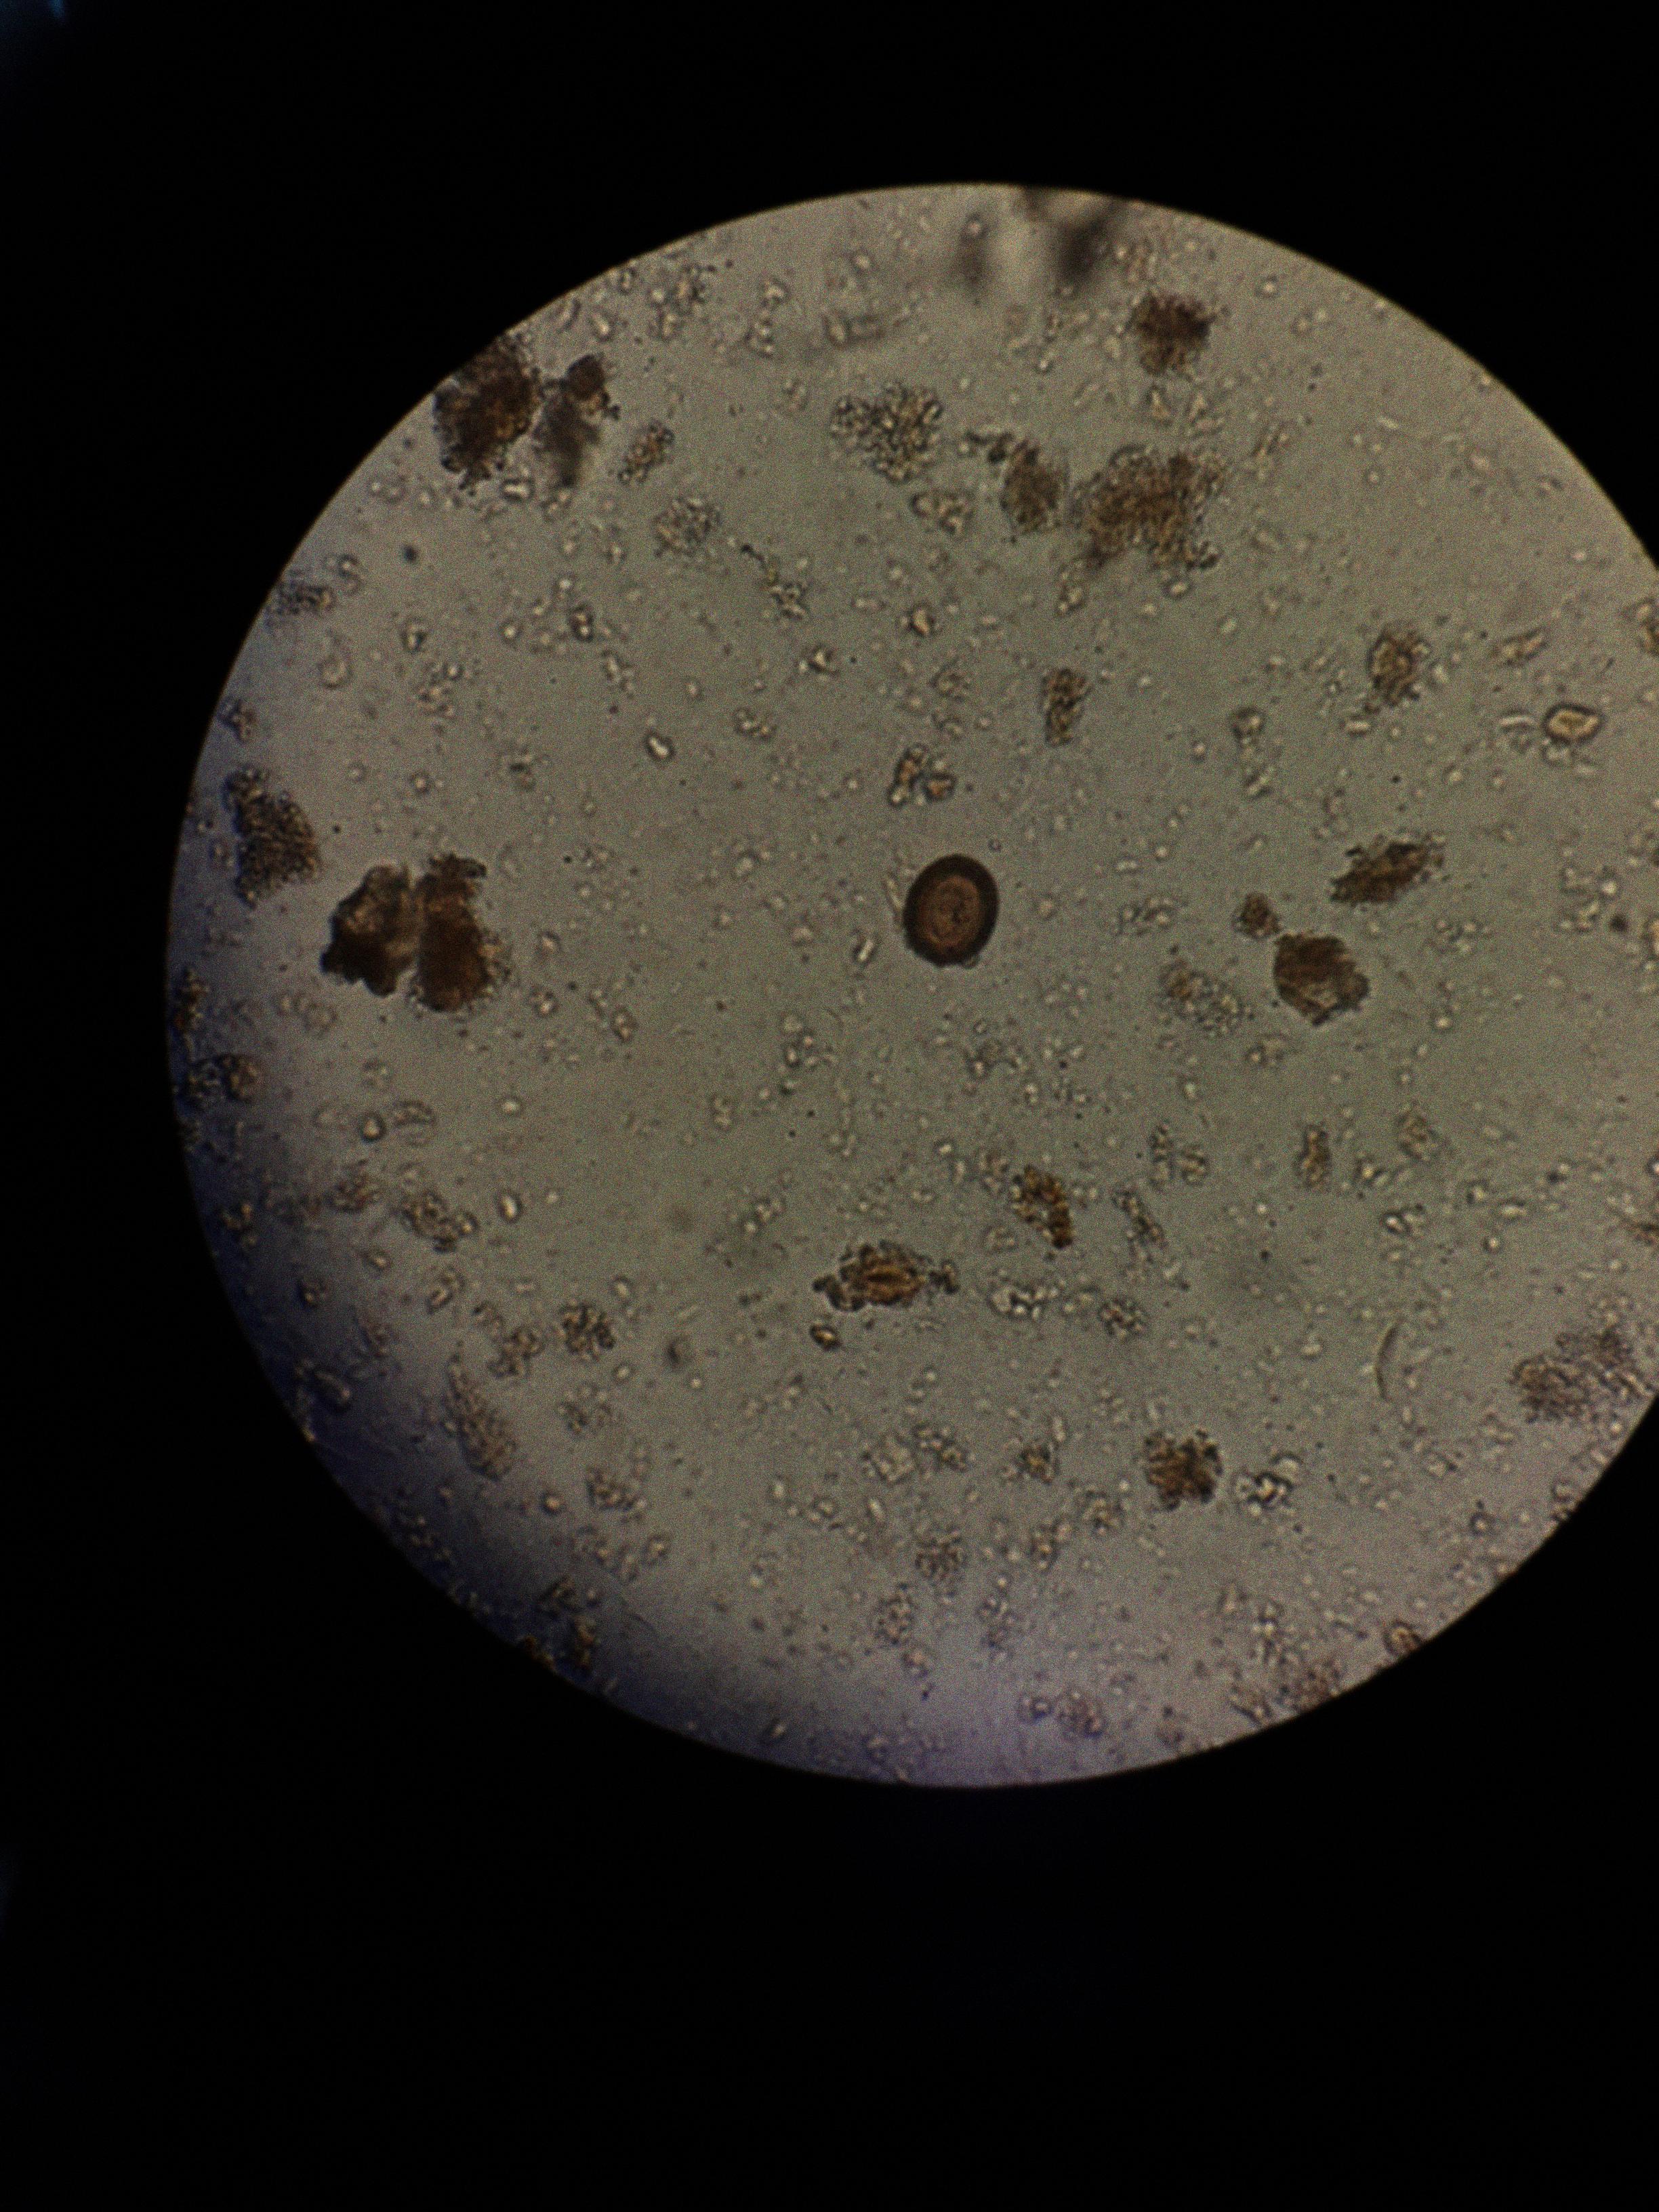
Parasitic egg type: Taenia spp. egg